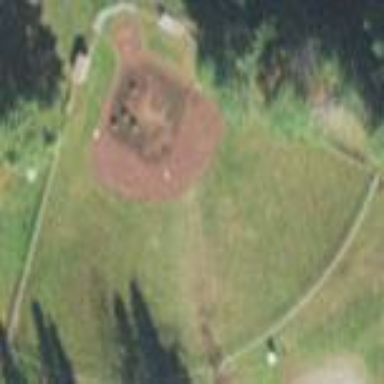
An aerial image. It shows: Baseball pitch for leisure land.